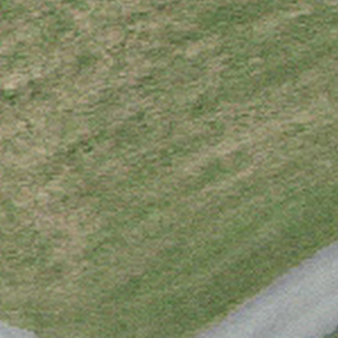
Label: other